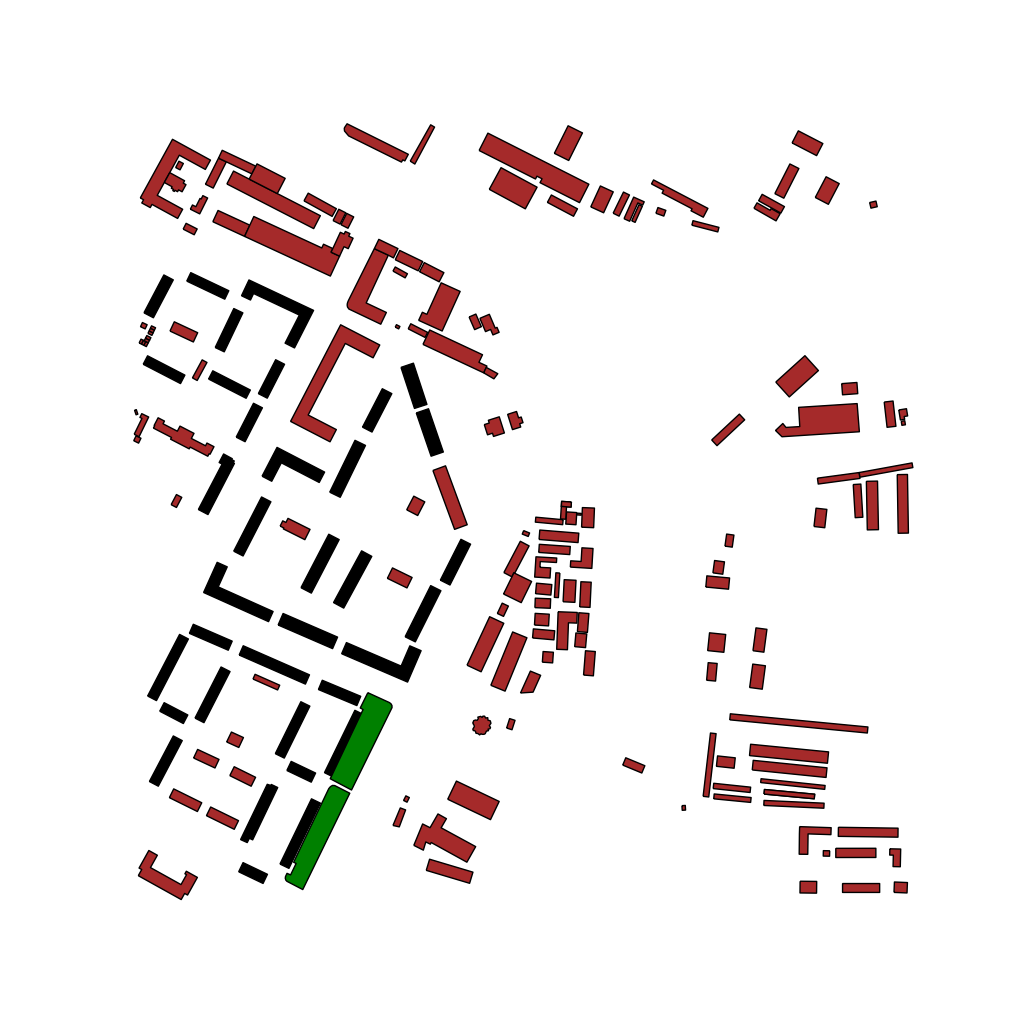
Tags: overhead vector_map, business, industrial, recreation, residential, special, soviet, individual_rise, low_rise, density_2, Building, Facility, Park, 1.0 km²